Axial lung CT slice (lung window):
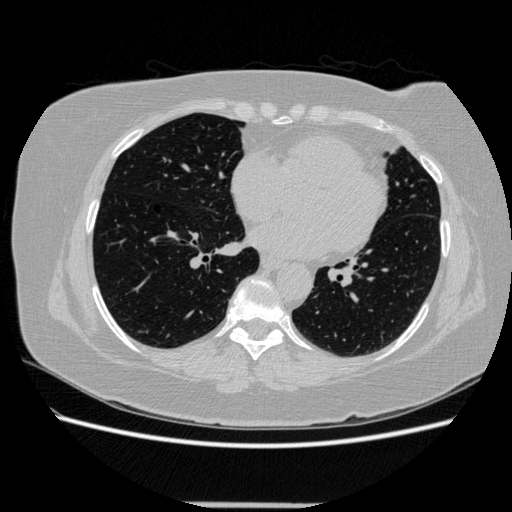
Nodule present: no